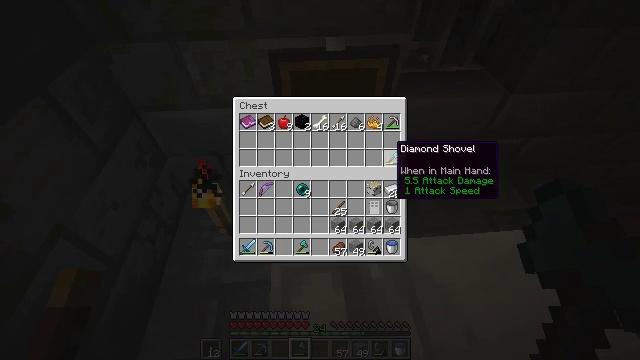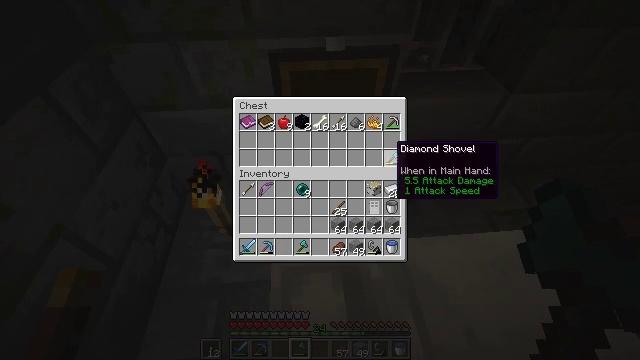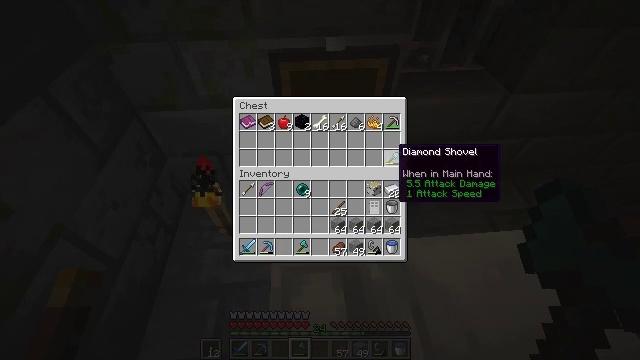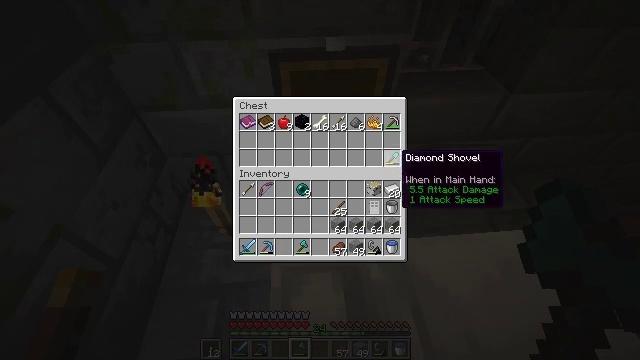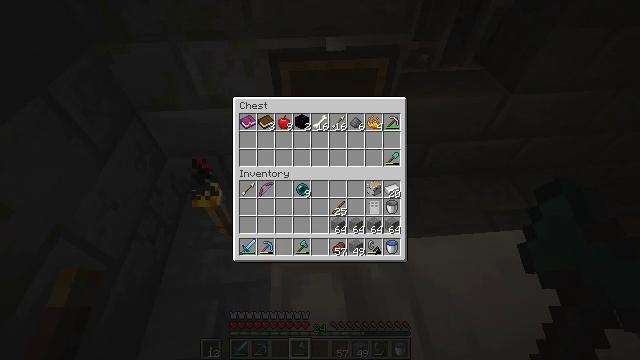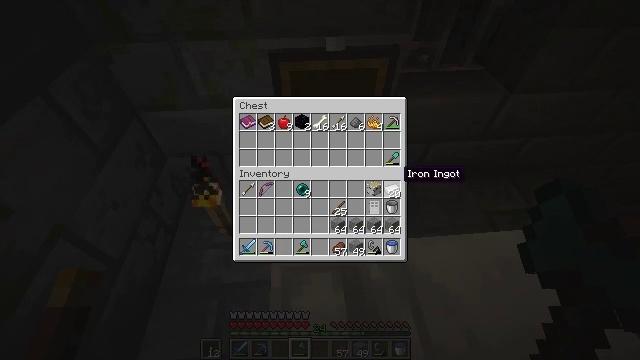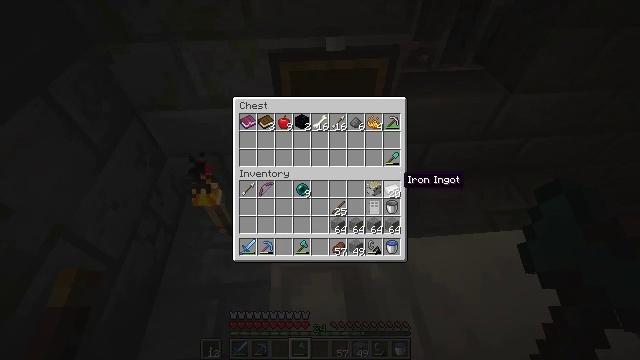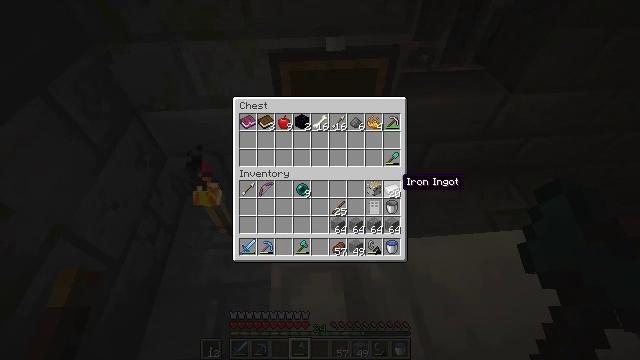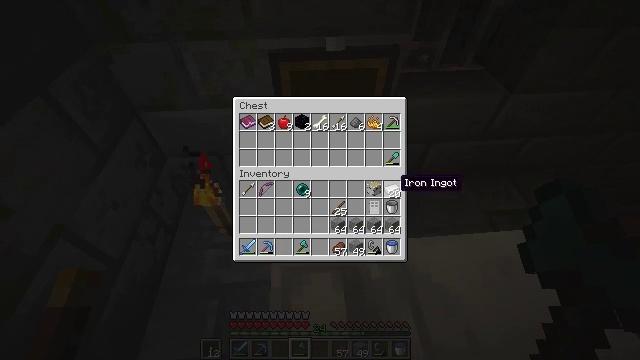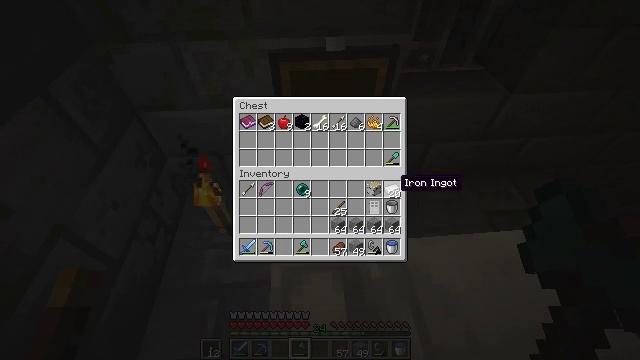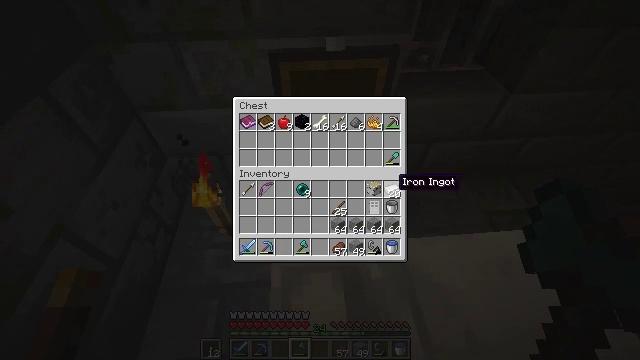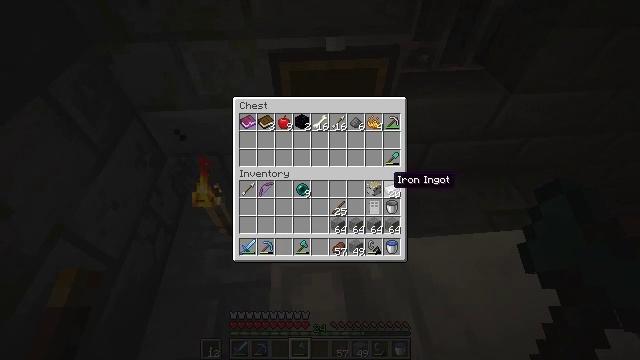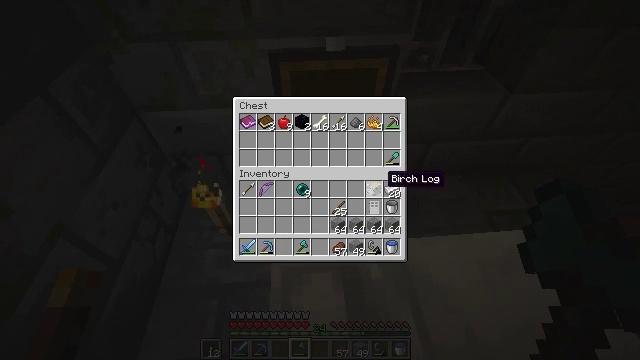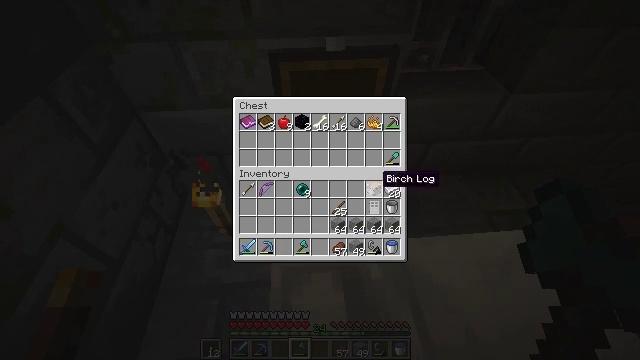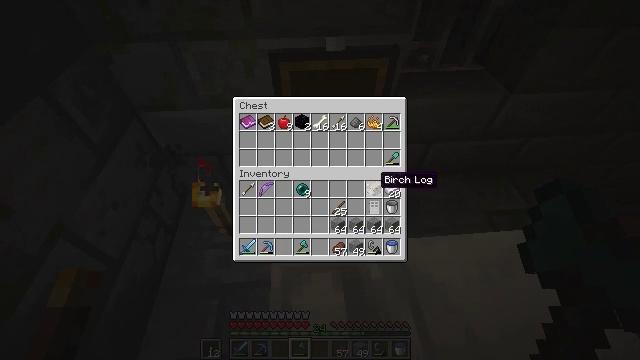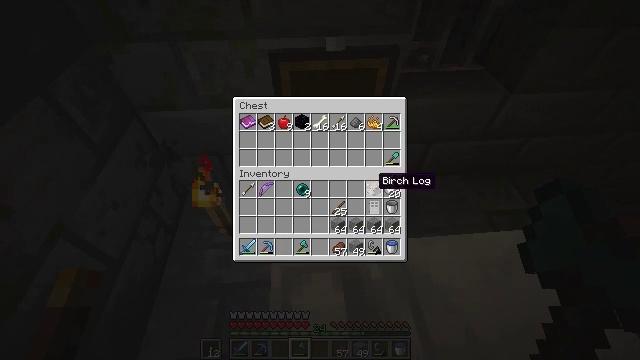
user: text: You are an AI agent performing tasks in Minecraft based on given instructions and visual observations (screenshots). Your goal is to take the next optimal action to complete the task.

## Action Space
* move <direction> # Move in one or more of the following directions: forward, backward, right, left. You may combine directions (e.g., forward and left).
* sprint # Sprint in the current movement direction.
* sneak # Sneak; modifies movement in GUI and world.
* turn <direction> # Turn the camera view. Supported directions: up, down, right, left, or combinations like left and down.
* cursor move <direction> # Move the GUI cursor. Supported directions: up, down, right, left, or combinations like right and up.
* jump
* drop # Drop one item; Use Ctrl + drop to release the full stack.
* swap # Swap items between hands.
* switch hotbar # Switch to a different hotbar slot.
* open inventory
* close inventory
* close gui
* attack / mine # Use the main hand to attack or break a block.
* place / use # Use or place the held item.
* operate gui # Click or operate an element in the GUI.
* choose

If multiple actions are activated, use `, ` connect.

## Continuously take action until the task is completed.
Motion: motion action
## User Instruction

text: Drop an iron door.
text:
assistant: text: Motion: no_op
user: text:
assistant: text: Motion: no_op
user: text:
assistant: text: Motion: no_op
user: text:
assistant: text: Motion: turn down
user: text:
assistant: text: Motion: no_op
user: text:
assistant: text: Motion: no_op
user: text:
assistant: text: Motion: no_op
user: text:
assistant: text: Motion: no_op
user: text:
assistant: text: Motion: no_op
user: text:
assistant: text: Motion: no_op
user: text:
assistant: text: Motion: no_op
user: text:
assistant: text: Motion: no_op
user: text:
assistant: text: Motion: no_op
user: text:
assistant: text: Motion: no_op
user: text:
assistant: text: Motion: no_op
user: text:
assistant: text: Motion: no_op
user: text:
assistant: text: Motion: no_op
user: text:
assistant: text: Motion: attack / mine
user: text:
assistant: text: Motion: attack / mine
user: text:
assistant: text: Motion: attack / mine
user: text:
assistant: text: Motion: turn up
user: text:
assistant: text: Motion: turn up
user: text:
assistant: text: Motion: turn up
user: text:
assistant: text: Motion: no_op
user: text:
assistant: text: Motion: no_op
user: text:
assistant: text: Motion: no_op
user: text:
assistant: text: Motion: no_op
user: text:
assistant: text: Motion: attack / mine
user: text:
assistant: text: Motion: attack / mine
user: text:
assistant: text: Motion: attack / mine